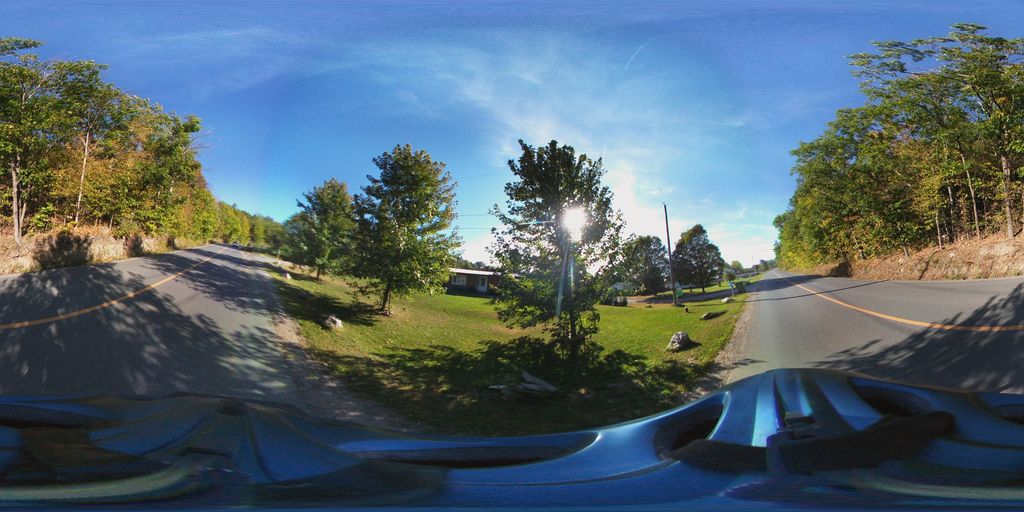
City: ottawa-gatineau